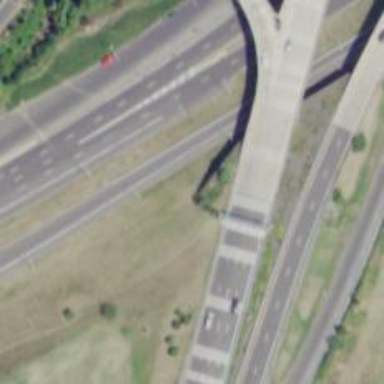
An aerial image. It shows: Trunk link highway with asphalt surface.